Question: I have an object for like this:
'''
var obj = {
c: {
games: {
game1: {
howToPlay: { files: ['instructions.txt'] },
files: ['characters.txt', 'wildCards.txt']
},
game2: { files: ['credits.txt'] }
}
'program files': {
microsoft: { files: ['ieShortcuts.txt'] }
}
logs {
zipped: { files: ['bigfile.txt'] },
files: ['log1', 'log2', 'log3', 'log4', 'log5']
}
...
}
...
}
'''
I want to generate a treeview-like structure from this object I want to implement a way to select certain files (with checkboxes next to them, empty for none selected, checked for all, and filled for partially; using <img />) and have the order of files in the same folder sortable.
Something like this:

My end result is to spit back the contents of the selected files in the order that the user specified.
Is there any way to accomplish this through a jQuery plugin or combination of plugins? I started writing this from scratch but the sheer complexity seems beyond me
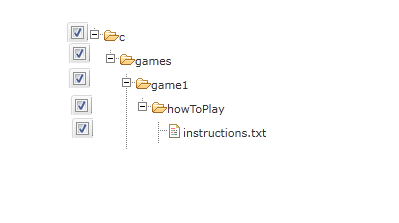
Answer: i think <URL> is the leading treeview plugin for jquery right now. i find it a bit clunky to use, but it gets the job done.